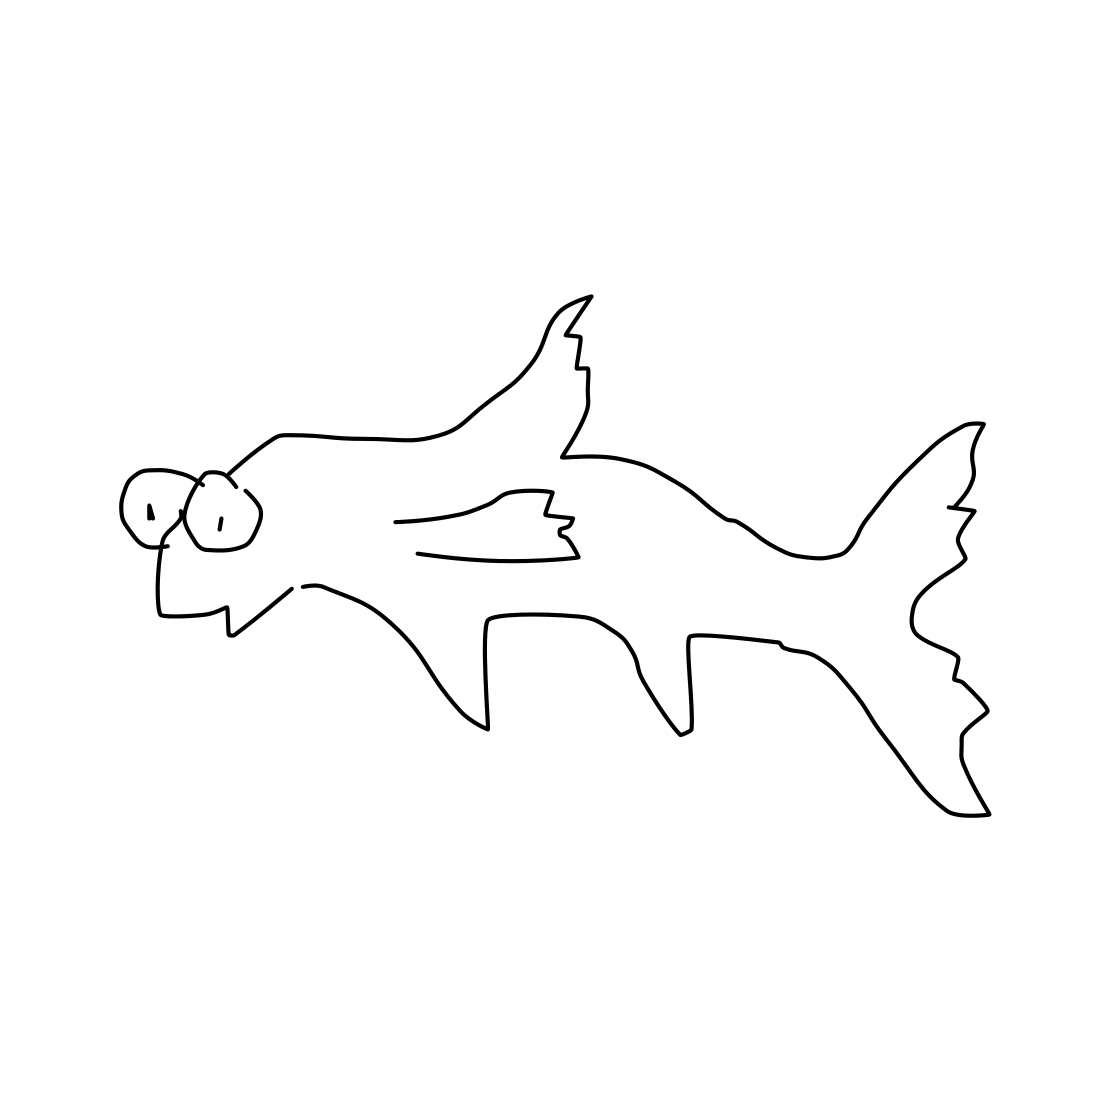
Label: fish